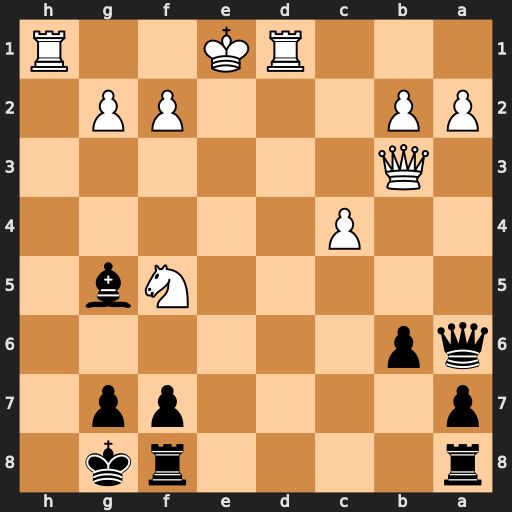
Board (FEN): r4rk1/p4pp1/qp6/5Nb1/2P5/1Q6/PP3PP1/3RK2R
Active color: b
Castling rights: K
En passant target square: -
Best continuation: Qa5+ Kf1 Qxf5 Qh3 Qxh3